Interaction volume radius: 5 \u00c5
Interaction volume height: 30 \u00c5
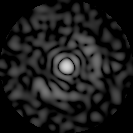
Disorder parameter: 0.7801